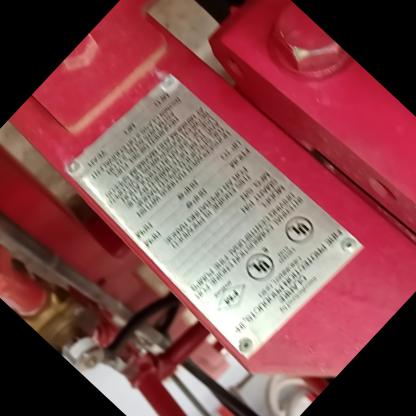
Klasa: tabliczka-znamionowa